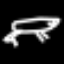
Label: frog